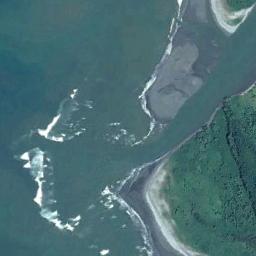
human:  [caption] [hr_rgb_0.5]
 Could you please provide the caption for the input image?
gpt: There is a clear coastline between the dark green seawater and the dense forest .

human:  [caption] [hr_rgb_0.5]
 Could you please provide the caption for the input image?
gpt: The beach with two barrier spits and the color of the seawater is dark green .

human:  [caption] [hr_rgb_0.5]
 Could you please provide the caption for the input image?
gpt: The green oceans and two green spaces .

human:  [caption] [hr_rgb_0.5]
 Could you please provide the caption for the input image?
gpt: The sea was rough by the beach .

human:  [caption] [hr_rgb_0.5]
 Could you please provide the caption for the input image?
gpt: The grass is beside the beach .